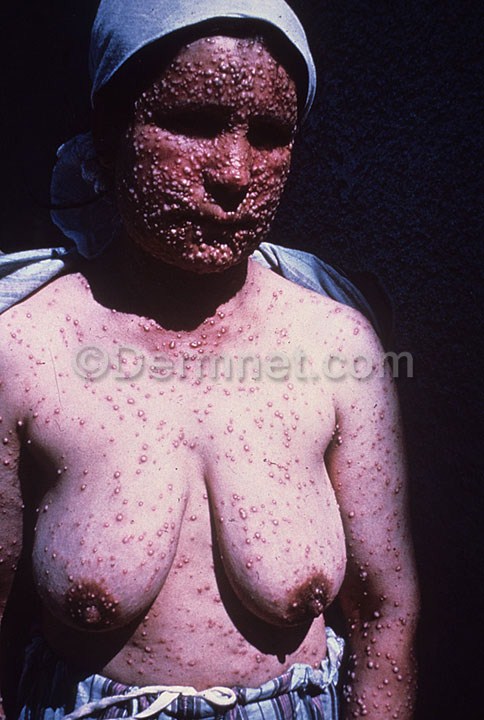
Disease: Warts Molluscum and other Viral Infections